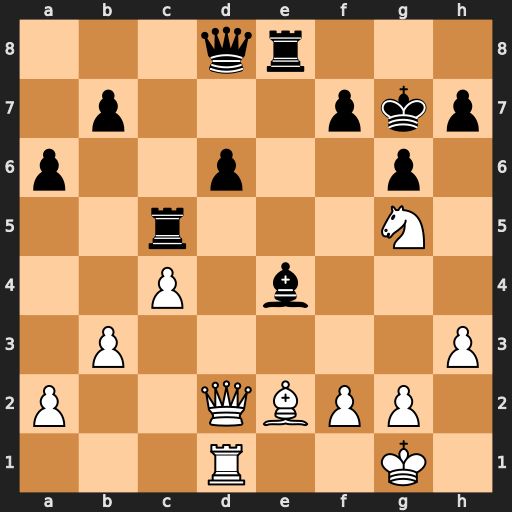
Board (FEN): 3qr3/1p3pkp/p2p2p1/2r3N1/2P1b3/1P5P/P2QBPP1/3R2K1
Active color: w
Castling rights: -
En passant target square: -
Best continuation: Qd4+ Qf6 Nxe4 Qxd4 Rxd4